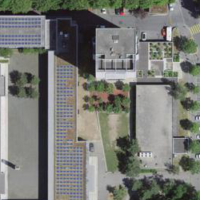
EUNIS habitat code: 54
Species observed at this site:
Euonymus europaeus